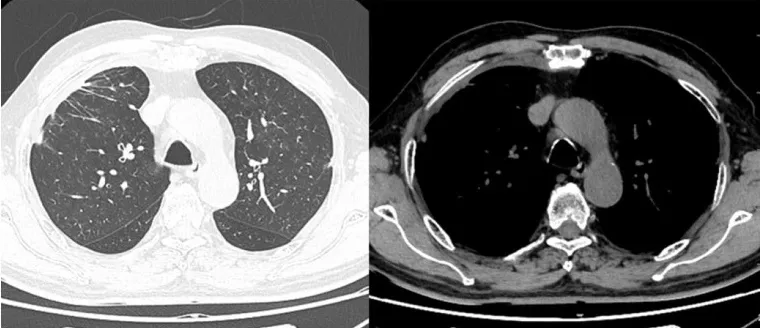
Chest CT after treatment: patchy lesions and pleural effusion in the right lung almost disappeared.
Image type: radiology (ct)